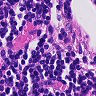
Metastatic tissue present: no